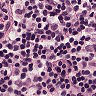
Metastatic tissue present: no